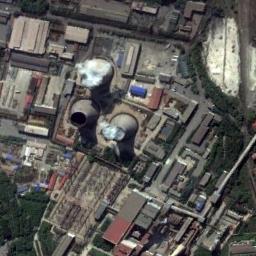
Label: thermal_power_station